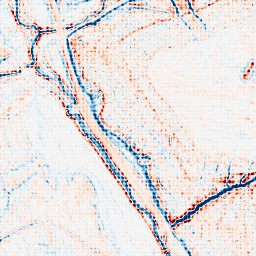
Category: edge_preserving
Decomposition family: anisotropic_diffusion
Decomposition parameters: iterations: 10
kappa: 10
gamma: 0.2
Upsampling method: sinc_blackman
Upsampling parameters: scale: 4
kernel_size: 4
Upsampling scale: 4